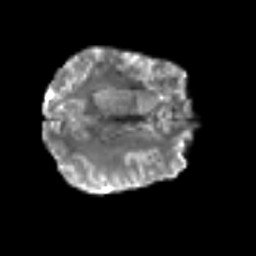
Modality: T2w
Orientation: axial
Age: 50
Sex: male
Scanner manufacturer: siemens
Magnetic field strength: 3 T
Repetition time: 6.1 s
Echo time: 0.101 s